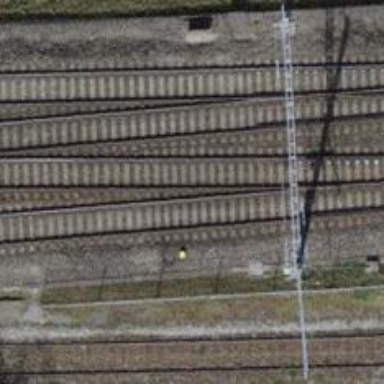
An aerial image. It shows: Single railway track with electrified contact line.